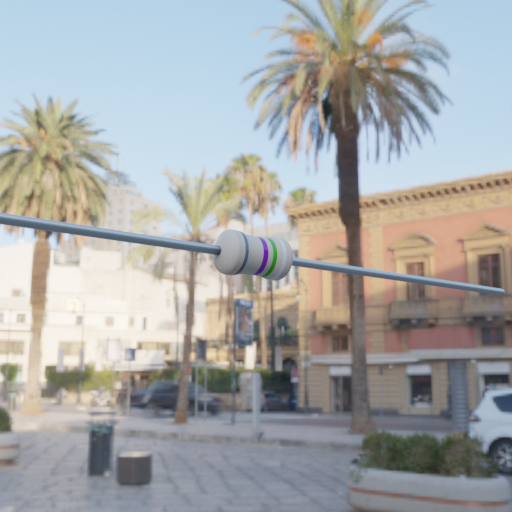
Resistor colour bands (in order): gray, violet, green, white